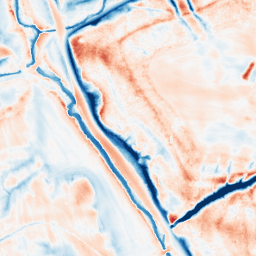
Category: edge_preserving
Decomposition family: guided
Decomposition parameters: radius: 8
eps: 0.01
Upsampling method: sinc_hamming
Upsampling parameters: scale: 4
kernel_size: 8
Upsampling scale: 4